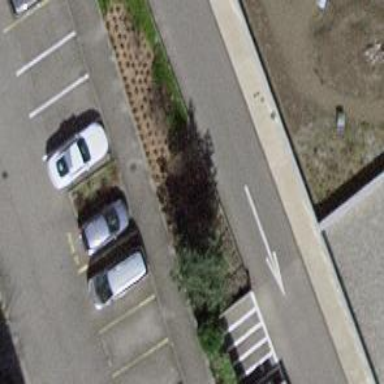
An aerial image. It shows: Parking aisle tunnel designated as service road.